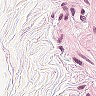
Metastatic tissue present: no